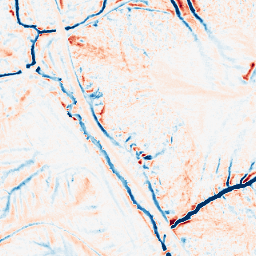
Category: edge_preserving
Decomposition family: median
Decomposition parameters: size: 11
Upsampling method: bilinear
Upsampling parameters: scale: 8
Upsampling scale: 8